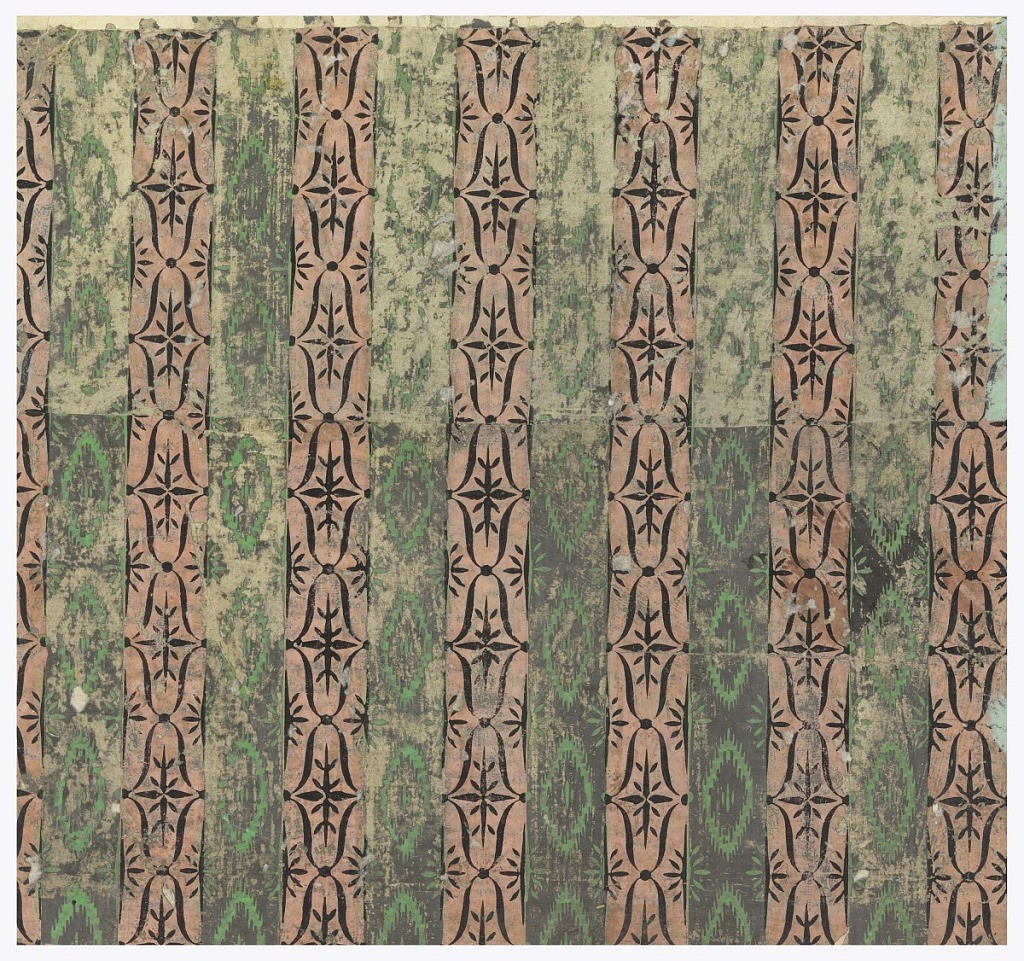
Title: Sidewall
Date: ca. 1800
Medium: Block-printed, handmade paper
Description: Horizontal rectangle composed of two pieces of paper. Alternating stripes of coral with overprinted black design, and gray, with overprinted green design imitating the effect of a moire silk. Printed in gray, coral, black and green.